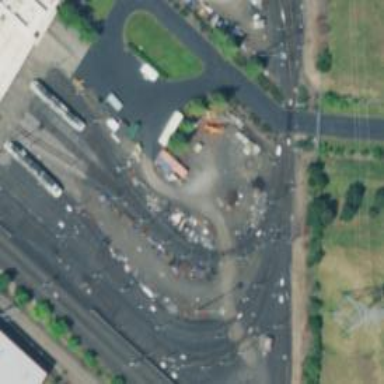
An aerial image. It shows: Light rail yard with electrified contact lines.